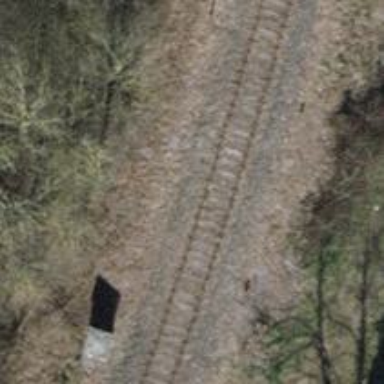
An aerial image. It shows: Preserved railway with one track.